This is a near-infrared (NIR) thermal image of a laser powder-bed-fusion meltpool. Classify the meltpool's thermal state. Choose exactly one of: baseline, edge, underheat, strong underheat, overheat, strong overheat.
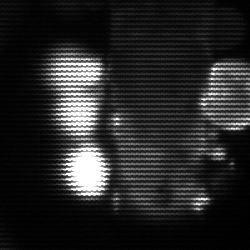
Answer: strong underheat